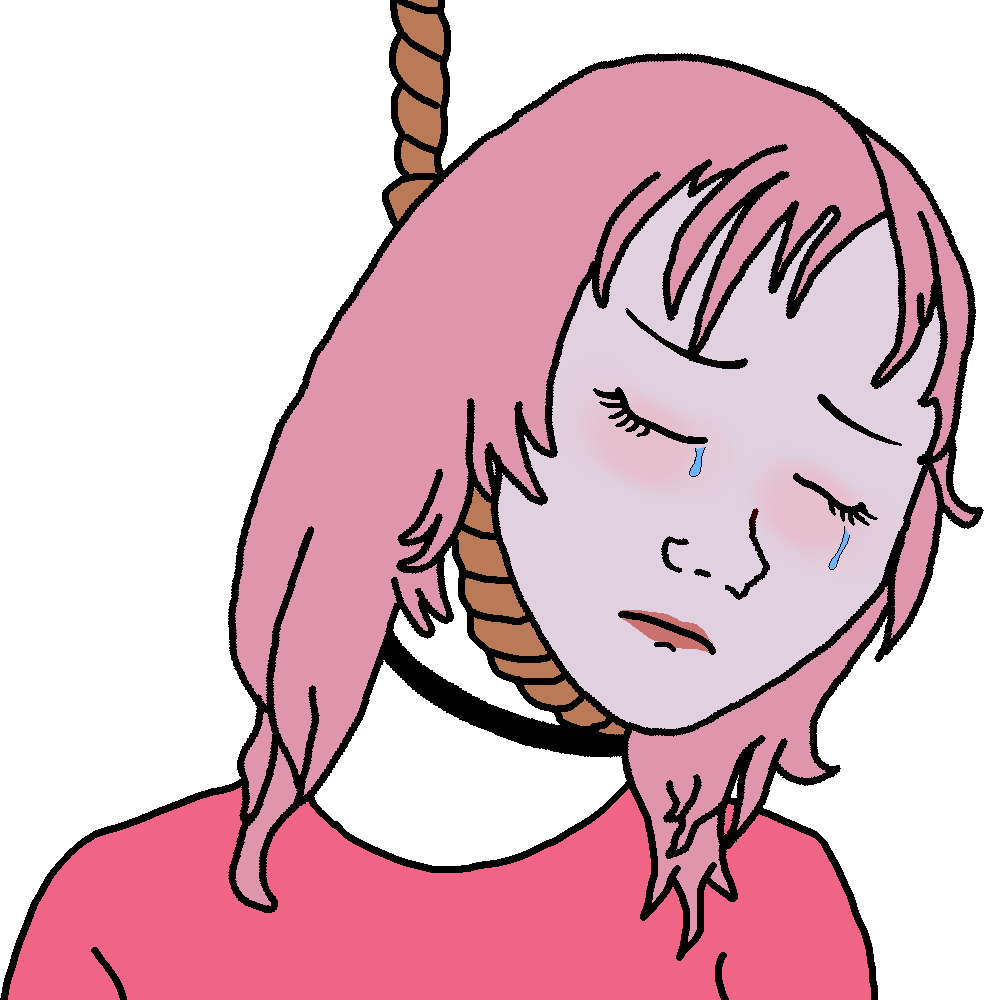
Label: 5_Daddys_Girl